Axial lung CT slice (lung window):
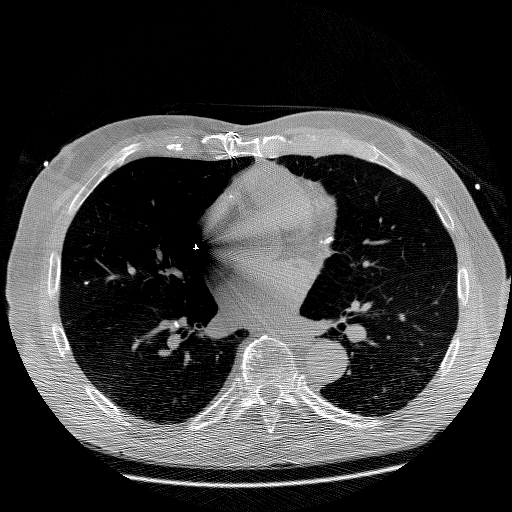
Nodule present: no